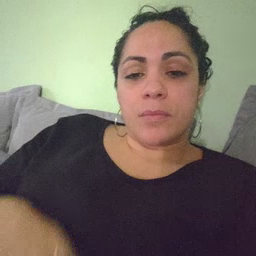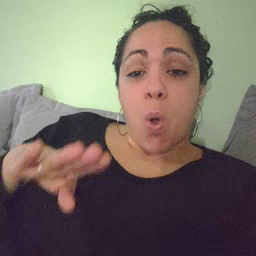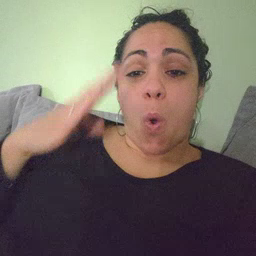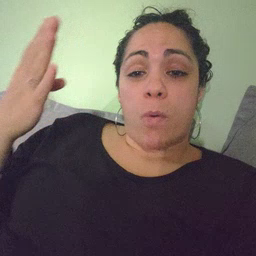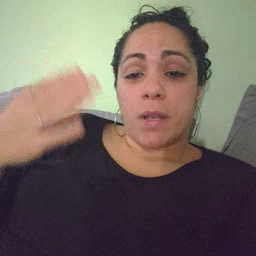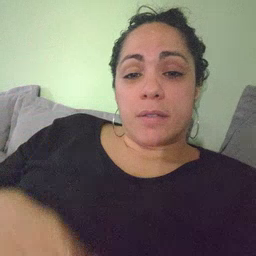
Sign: open